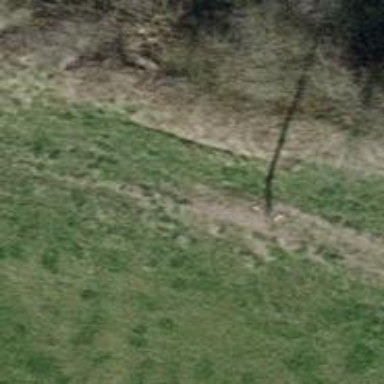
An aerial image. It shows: Power pole.